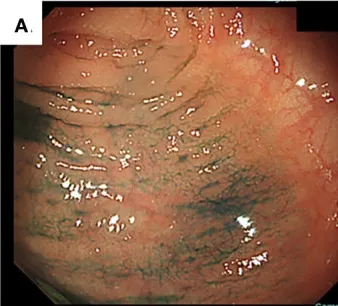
Endoscopic findings at diagnosis and after treatment of patients. Indicate the endoscopic findings of patient 1. (A-E) Indicate findings at diagnosis.
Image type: endoscopy (gi_endoscopy)